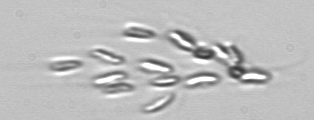
Label: Dinobryon